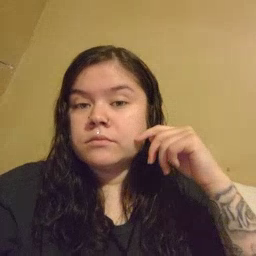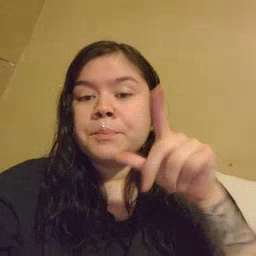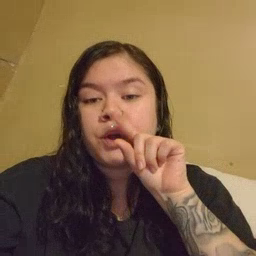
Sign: bird